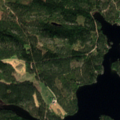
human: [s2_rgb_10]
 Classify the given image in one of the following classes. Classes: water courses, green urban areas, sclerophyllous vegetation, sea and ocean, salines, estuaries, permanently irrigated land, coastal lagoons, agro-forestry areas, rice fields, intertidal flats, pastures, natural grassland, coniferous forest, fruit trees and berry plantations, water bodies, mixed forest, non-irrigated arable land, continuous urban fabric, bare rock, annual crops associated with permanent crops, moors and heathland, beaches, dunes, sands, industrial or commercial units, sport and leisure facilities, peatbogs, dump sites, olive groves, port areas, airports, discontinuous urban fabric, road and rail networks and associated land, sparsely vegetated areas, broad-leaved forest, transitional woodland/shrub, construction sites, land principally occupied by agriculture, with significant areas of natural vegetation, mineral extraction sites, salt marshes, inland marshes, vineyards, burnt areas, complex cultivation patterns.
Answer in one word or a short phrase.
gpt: coniferous forest, mixed forest, water bodies